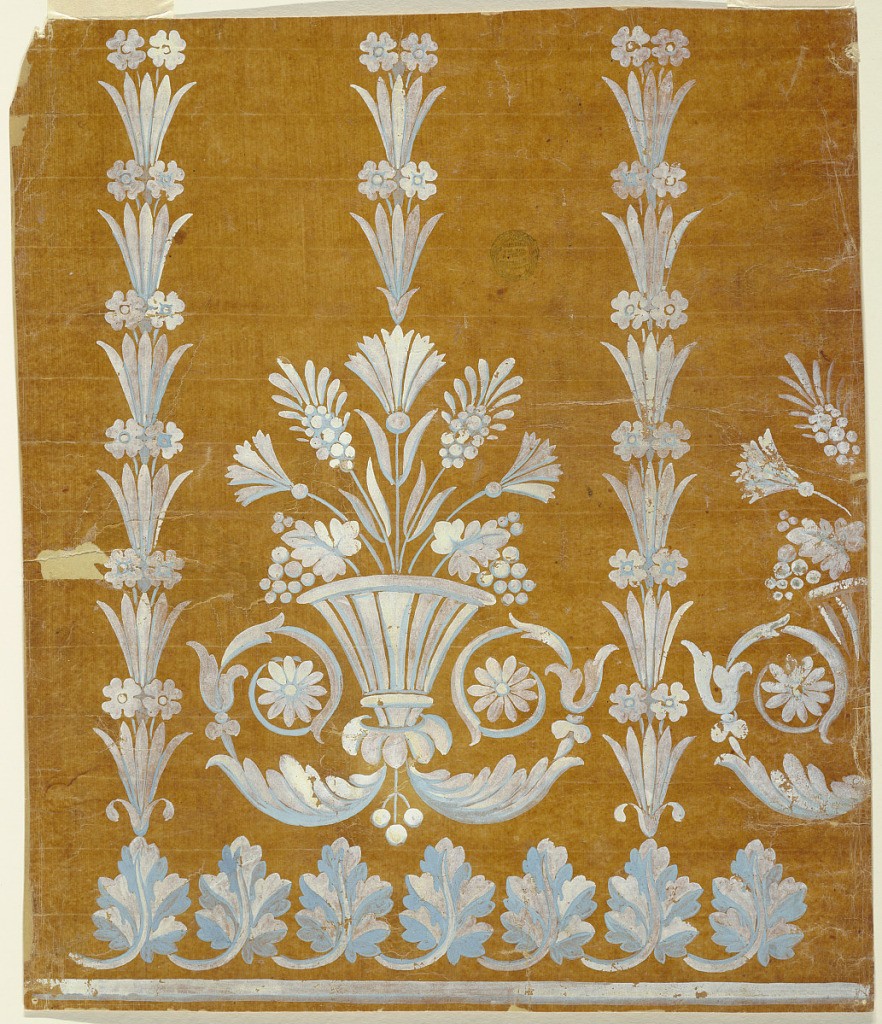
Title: Design for a Woven Horizontal Border of the "Fabrique de St. Ruf"
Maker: Fabrique de Saint Ruf, Lyon, France
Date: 1805-1815
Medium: Brush and light blue and white gouache on glazed tracing paper
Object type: Drawing
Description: A moulding and a crest border formed by leaves are at the bottom. Plant caldelabra are to rise from each fifth leaf. Baskets with a plant each are to stand upon a slit spital base in the intervals.